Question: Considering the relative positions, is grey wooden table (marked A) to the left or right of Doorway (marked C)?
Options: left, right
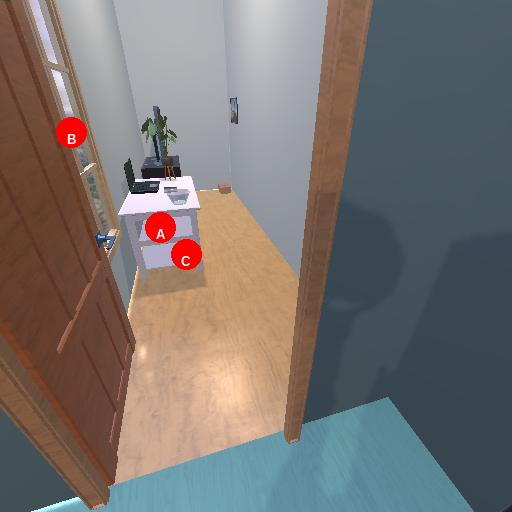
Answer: left